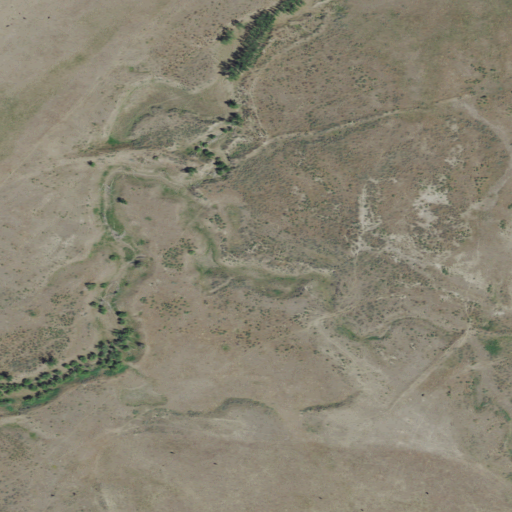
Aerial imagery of valley in Montana named Vanwinkle Coulee containing shrub, grassland, and pasture